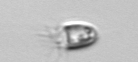
Label: Balanion